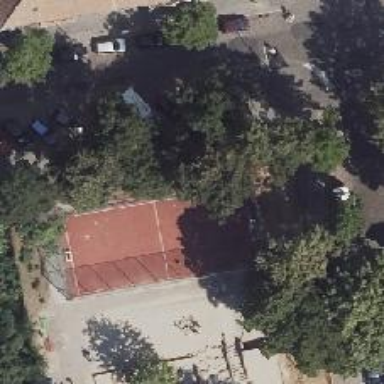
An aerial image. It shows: Playground featuring spring board.